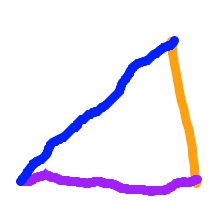
Shape: triangle